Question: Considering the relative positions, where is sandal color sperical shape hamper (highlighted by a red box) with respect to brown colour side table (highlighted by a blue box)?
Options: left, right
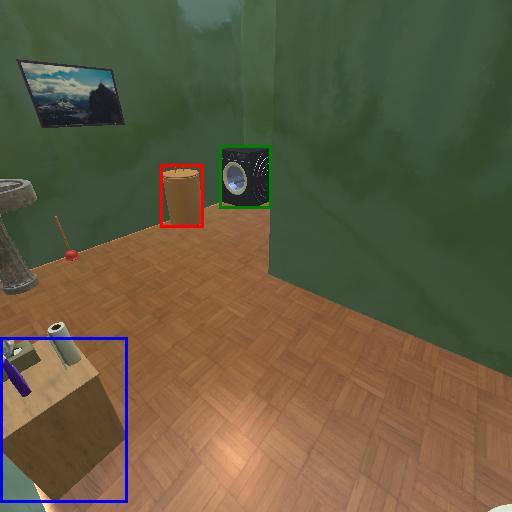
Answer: left